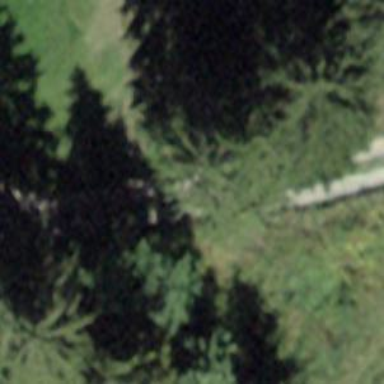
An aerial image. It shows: Forest area.